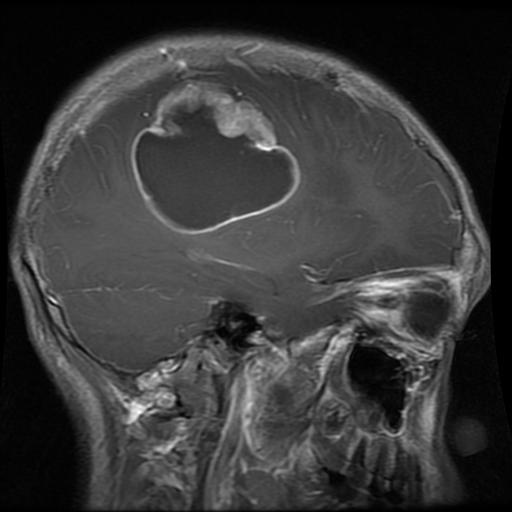
Label: glioma